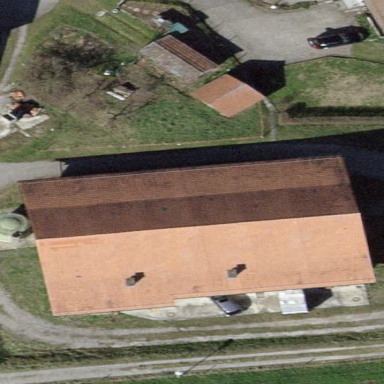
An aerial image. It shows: Gabled roof on farm auxiliary building.